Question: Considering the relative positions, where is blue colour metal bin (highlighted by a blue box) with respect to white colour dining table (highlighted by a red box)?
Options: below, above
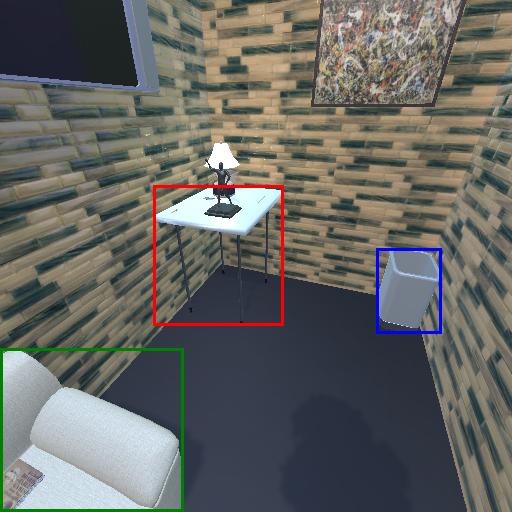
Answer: below